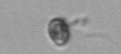
Label: flagellate